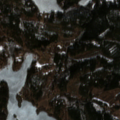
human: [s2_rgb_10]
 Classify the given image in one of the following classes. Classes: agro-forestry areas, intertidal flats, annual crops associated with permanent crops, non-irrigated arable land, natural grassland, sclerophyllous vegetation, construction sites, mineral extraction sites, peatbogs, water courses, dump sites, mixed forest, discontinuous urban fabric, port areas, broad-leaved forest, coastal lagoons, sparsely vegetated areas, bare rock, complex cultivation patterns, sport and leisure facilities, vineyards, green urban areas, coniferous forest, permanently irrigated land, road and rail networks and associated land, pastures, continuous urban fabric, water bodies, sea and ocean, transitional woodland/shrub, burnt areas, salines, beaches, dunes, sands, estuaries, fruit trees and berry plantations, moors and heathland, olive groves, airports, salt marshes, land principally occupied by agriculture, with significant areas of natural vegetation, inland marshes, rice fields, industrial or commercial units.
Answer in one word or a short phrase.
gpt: coniferous forest, mixed forest, water bodies